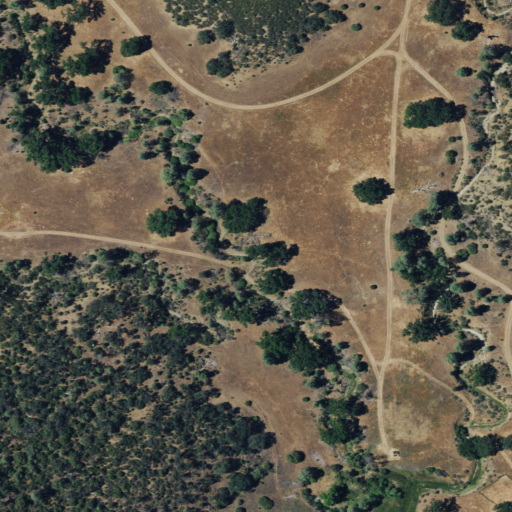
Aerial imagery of valley in California named Johnson Canyon containing shrub, grassland, and mixed forest